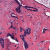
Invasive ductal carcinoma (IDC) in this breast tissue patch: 0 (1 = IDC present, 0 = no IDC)